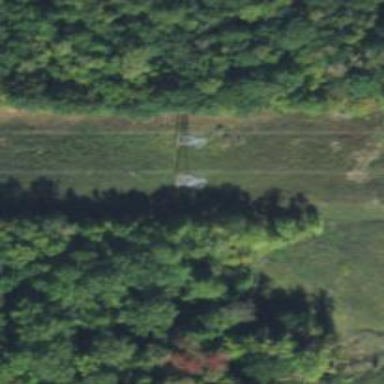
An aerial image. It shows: Lattice structure tower used for power distribution.